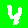
Digit: 4